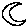
Label: moon